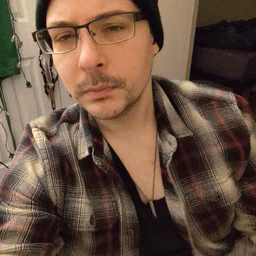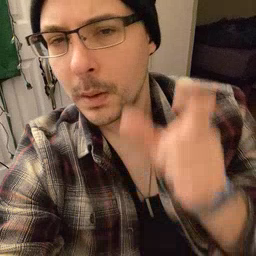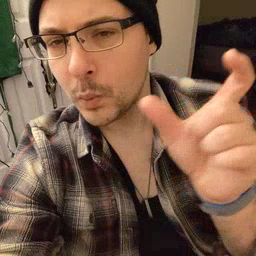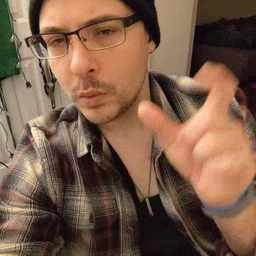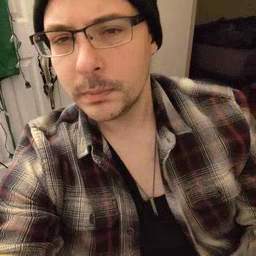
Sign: moon